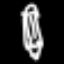
Label: pencil